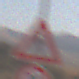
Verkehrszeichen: FussgaengerLinks
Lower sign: Geschwindigkeit20
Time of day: Midday
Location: Outdoor (Nature)
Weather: PartlyCloudy
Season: NotSpecified
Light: Natural